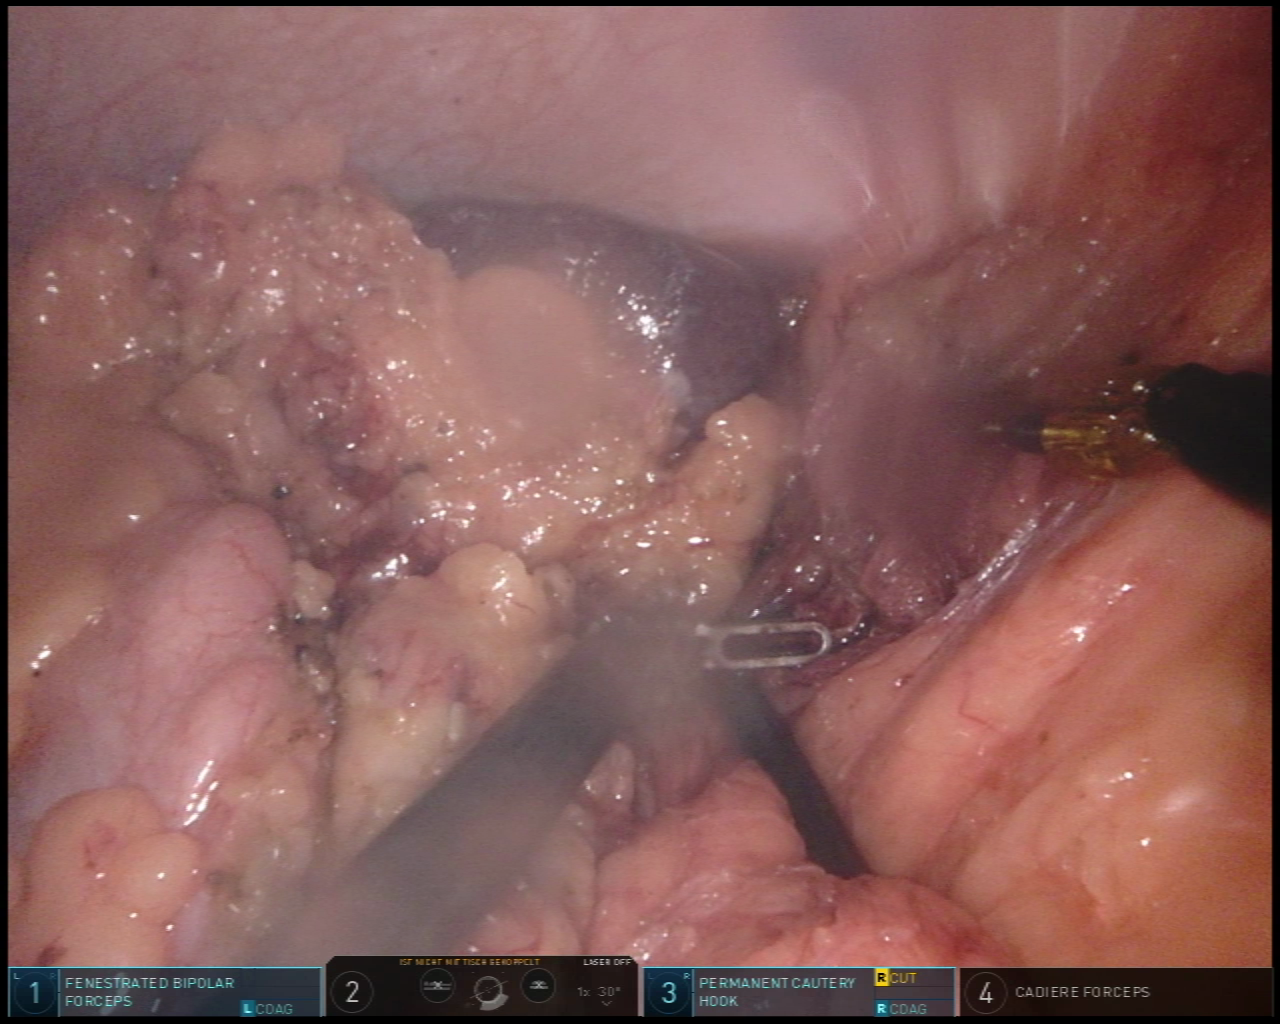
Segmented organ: spleen
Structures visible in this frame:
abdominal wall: yes
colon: yes
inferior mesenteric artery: no
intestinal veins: no
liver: no
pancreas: no
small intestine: no
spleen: yes
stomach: no
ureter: no
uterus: no
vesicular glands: no